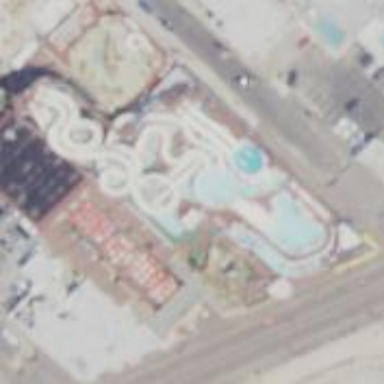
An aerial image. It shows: Water slide attraction.